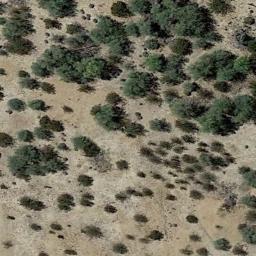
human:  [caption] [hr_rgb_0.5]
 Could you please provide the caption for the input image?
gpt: Chaparral is scattered in the sand from dense to sparse .

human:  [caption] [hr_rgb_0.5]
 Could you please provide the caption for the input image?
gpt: There are dozens of trees in this desert .

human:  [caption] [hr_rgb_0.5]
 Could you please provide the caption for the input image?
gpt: The chaparral is consist of some green bushes on the desert .

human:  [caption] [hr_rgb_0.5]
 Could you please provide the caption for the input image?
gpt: Some connected green chaparrals of different sizes grow in the desert .

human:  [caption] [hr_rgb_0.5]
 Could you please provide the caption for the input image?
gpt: The chaparral is denser above than below .